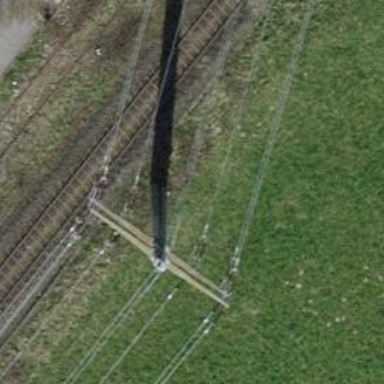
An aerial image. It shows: Power line is depicted.